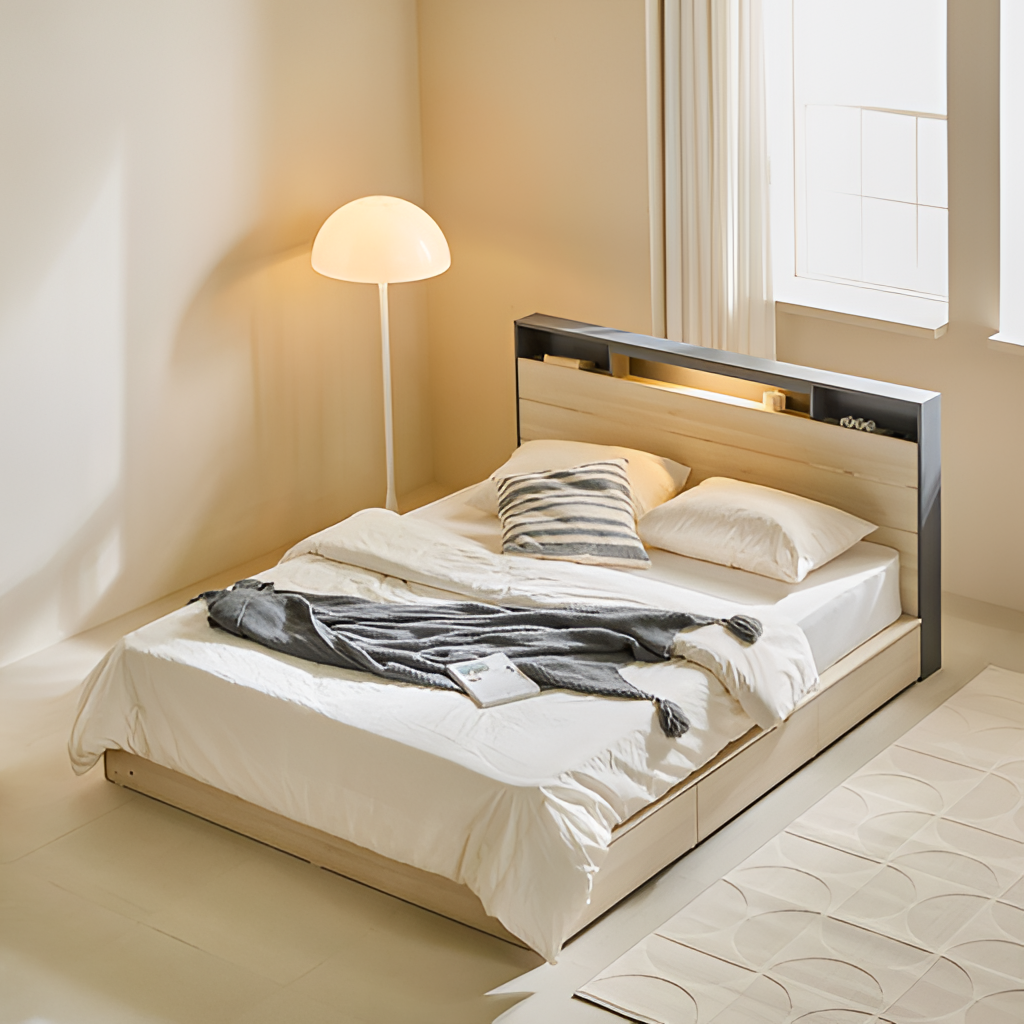
wood backlit headboard bed, bedroom, cream paint wallpaper, with solid pattern, tile flooring, with large square pattern, minimalist